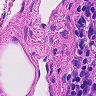
Metastatic tissue present: no